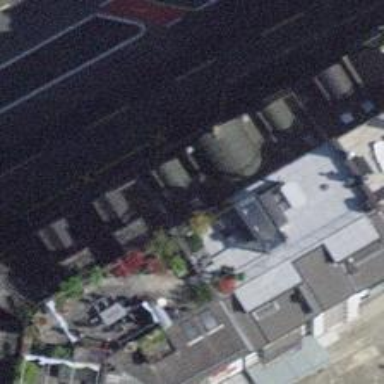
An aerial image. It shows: Furniture shop.